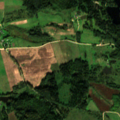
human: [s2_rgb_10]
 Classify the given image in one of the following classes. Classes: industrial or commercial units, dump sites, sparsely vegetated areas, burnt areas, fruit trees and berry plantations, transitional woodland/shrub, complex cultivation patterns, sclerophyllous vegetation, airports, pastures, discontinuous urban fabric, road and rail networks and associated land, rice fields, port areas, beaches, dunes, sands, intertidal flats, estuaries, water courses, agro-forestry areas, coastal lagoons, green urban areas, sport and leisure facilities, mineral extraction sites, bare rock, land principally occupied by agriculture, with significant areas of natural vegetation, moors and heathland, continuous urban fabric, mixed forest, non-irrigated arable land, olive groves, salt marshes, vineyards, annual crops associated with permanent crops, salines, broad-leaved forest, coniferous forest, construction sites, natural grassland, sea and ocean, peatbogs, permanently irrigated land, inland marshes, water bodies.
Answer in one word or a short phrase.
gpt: non-irrigated arable land, land principally occupied by agriculture, with significant areas of natural vegetation, mixed forest